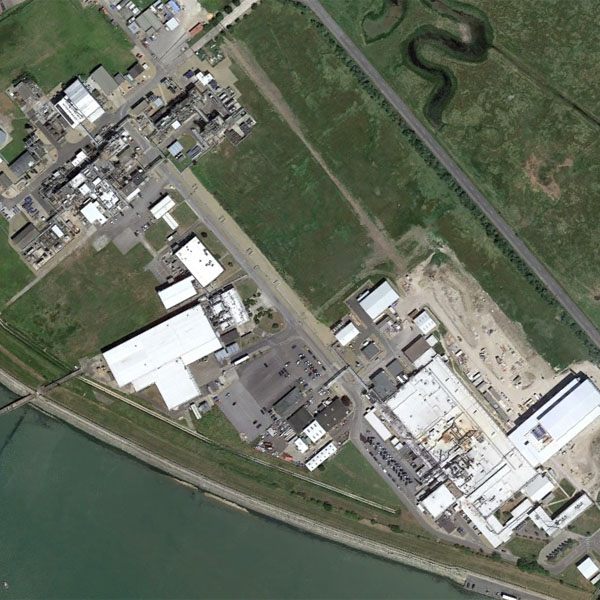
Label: Industrial